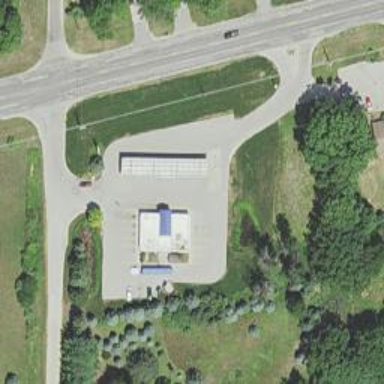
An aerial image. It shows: Convenience shop.